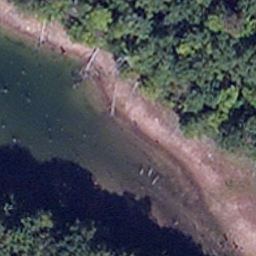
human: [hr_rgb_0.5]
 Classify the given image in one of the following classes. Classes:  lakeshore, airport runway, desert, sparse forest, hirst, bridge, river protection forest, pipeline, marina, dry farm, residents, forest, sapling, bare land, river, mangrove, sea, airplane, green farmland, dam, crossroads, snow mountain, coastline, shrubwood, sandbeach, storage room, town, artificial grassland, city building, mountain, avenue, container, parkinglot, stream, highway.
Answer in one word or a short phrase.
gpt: lakeshore